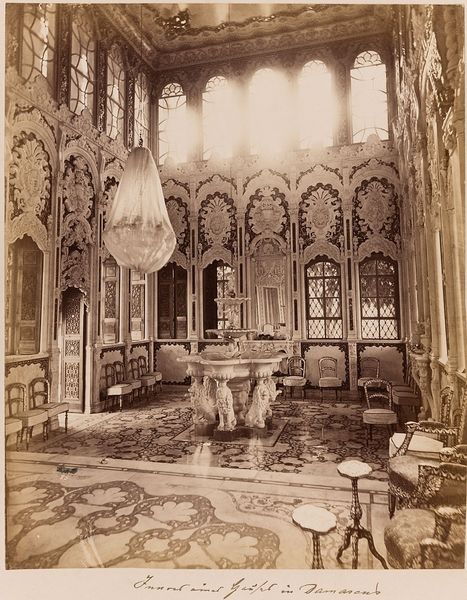
Titel: Innenraum eines Hauses in Damaskus
Künstler: Félix Bonfils
Standort: Hamburg
Institution: Museum für Kunst und Gewerbe Hamburg
Schlagwörter: interieur, brunnen, skulptur, plastik, foto, fotografie, photographie, palast, photo, karton, albumin, bildhauerkunst, lichtbild, reisefotografie, schwarzweißpositivverfahren, silbersalzverfahren, schwarzweißfotografie, hausinneres, reisephotographie, albuminpapier, bayt, sham, afandi